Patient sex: M
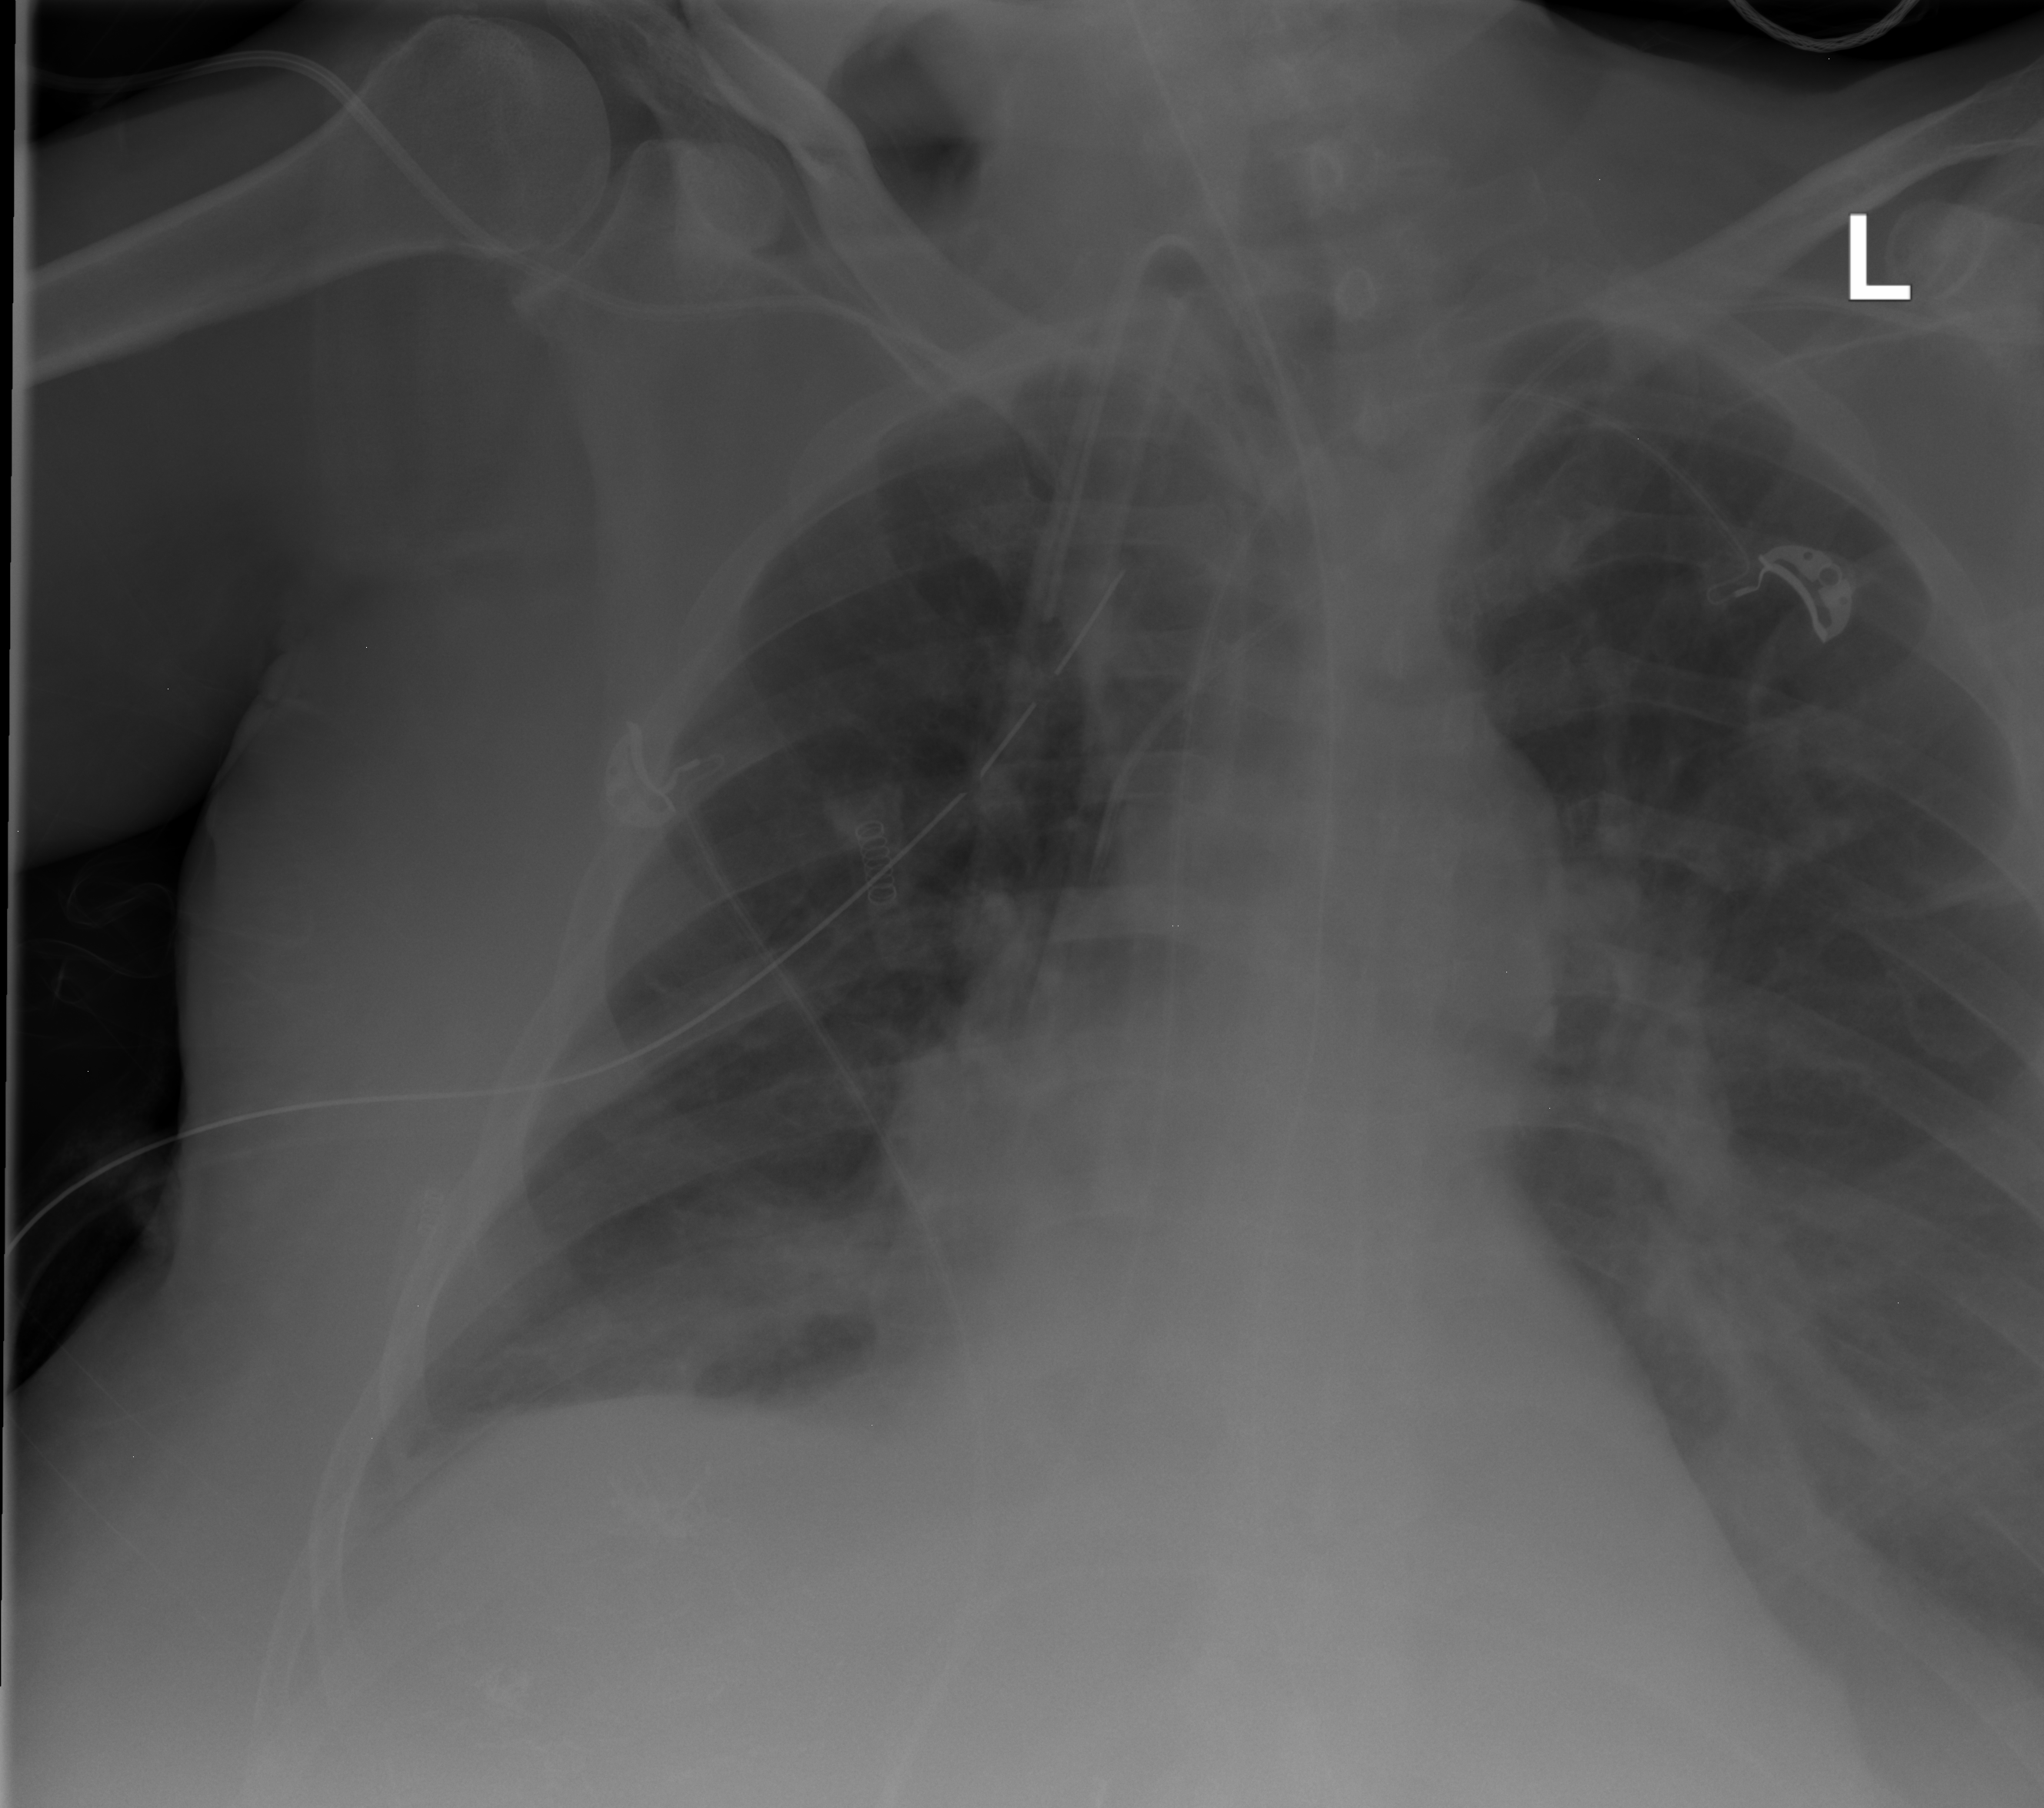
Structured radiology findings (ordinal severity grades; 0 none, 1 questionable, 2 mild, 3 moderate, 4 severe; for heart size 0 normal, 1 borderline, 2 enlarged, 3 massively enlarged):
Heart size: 1
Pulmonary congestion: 0
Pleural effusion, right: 2
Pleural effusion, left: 2
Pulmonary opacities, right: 2
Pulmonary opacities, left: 2
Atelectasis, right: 2
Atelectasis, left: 2